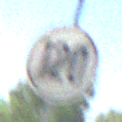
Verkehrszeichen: EndeGeschwindigkeit120
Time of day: Midday
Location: Outdoor (Nature)
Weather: Clear
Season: NotSpecified
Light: Natural